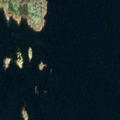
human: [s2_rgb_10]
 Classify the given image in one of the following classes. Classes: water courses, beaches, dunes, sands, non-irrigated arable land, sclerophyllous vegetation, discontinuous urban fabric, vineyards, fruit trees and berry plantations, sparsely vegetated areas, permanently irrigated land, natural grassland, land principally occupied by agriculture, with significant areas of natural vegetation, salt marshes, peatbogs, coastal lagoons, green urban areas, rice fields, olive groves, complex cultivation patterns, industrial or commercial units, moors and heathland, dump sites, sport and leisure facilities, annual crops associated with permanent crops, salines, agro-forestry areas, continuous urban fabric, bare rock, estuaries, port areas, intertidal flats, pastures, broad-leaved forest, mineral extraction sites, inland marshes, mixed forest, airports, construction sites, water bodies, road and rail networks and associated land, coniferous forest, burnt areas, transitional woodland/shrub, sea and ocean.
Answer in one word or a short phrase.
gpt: bare rock, sea and ocean